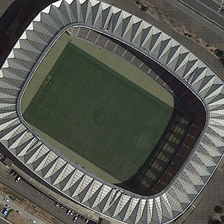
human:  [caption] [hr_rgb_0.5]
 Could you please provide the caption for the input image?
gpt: a stadium with a football field in it is between two parallel roads .

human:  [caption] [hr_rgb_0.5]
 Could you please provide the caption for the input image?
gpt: a stadium with a football field in it is between two parallel roads .

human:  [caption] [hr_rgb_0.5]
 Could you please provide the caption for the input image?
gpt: a stadium with a football field in it is between two parallel roads .

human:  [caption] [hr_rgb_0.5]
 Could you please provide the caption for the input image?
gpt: a stadium with a football field in it is between two parallel roads .

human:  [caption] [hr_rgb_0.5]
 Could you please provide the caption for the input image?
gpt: a stadium with a football field in it is between two parallel roads .